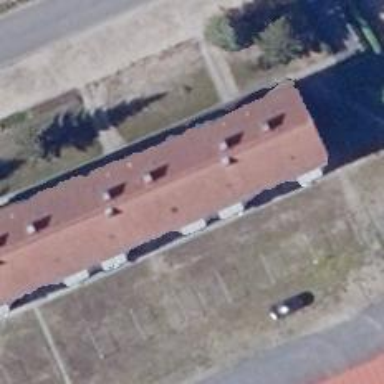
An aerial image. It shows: Building.